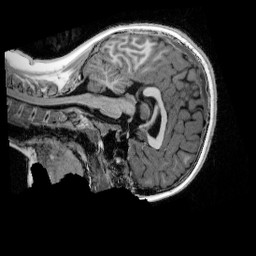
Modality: UNIT1_denoised
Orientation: sagittal
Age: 9
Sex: female
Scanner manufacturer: siemens
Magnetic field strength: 3 T
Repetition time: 4 s
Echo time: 0.00303 s